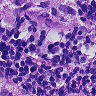
Metastatic tissue present: yes